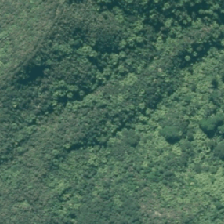
Land cover: broadleaved_indigenous_hardwood